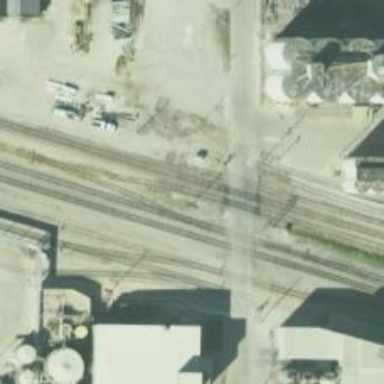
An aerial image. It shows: Railway siding with rails.